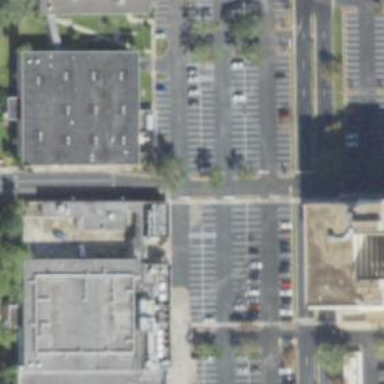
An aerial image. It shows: Parking area.